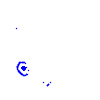
Particle: pion